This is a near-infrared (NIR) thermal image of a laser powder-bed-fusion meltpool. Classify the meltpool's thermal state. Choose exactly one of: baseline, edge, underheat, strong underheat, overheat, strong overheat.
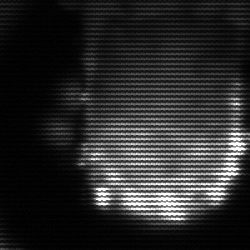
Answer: baseline